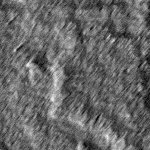
Label: no_change